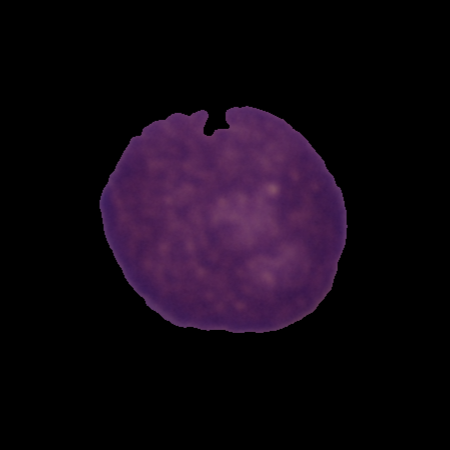
Label: healthy